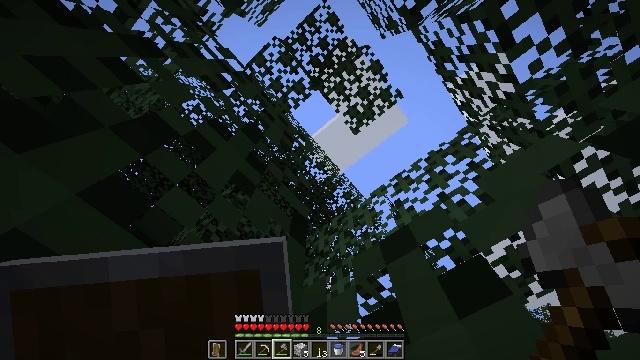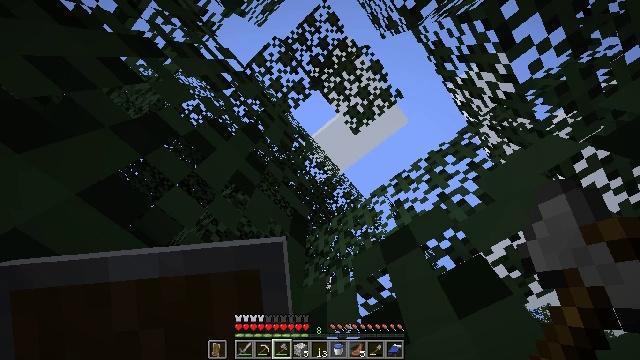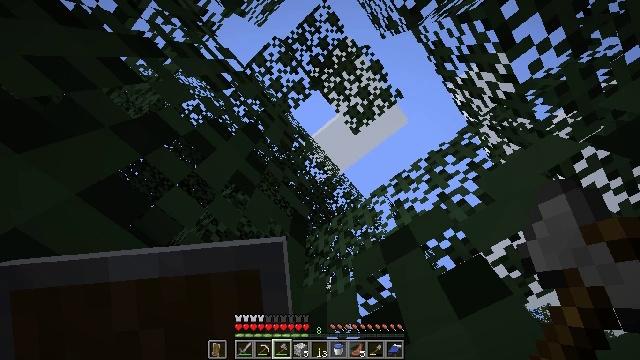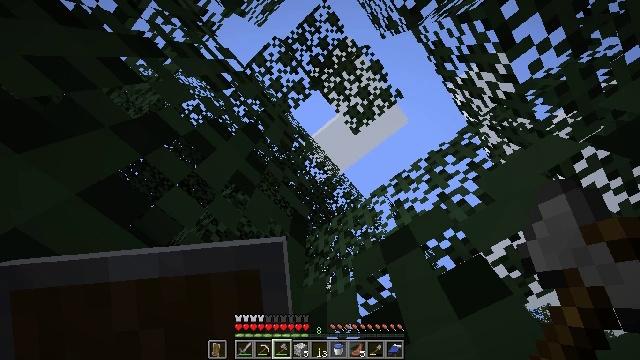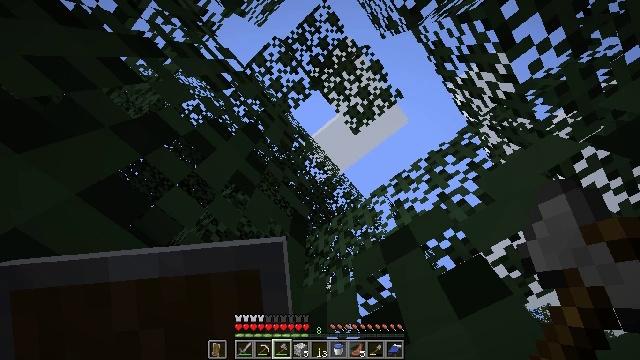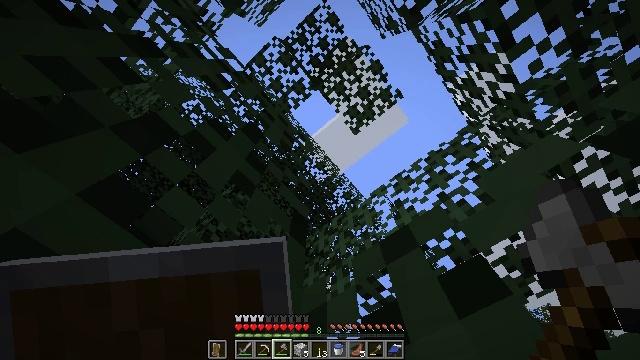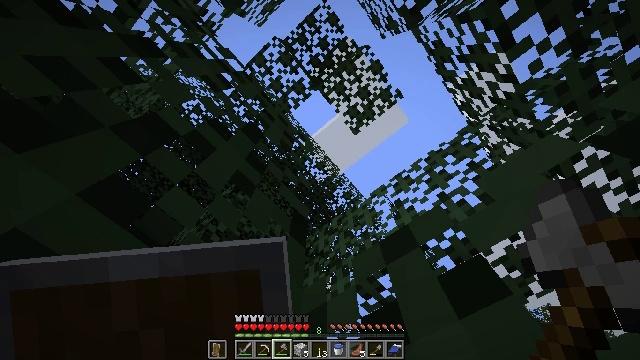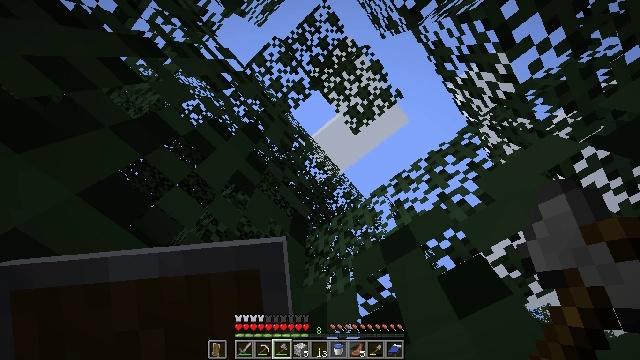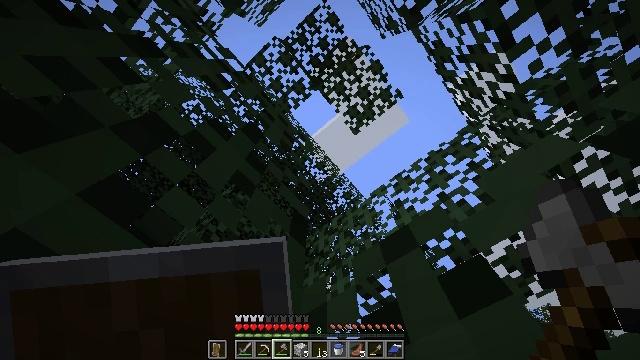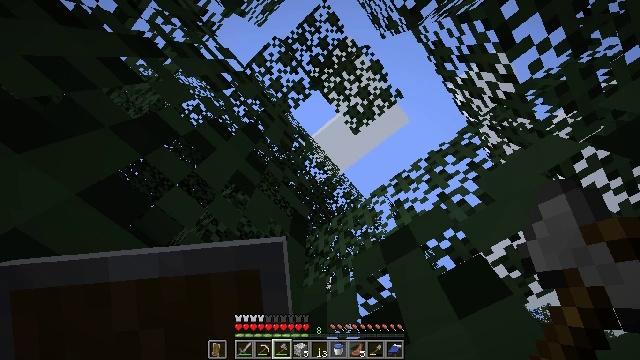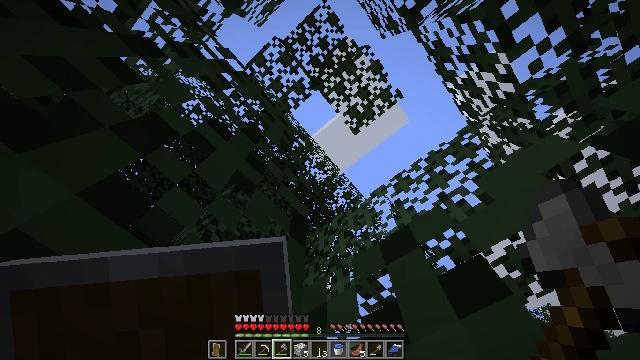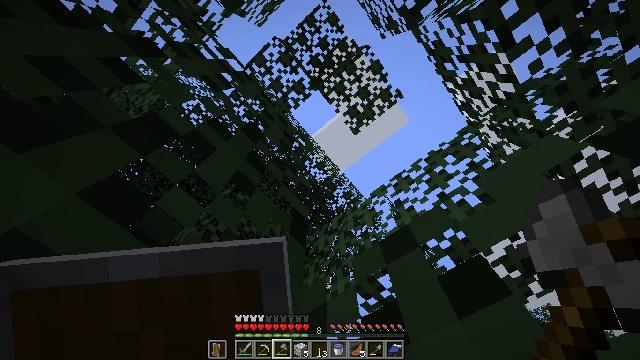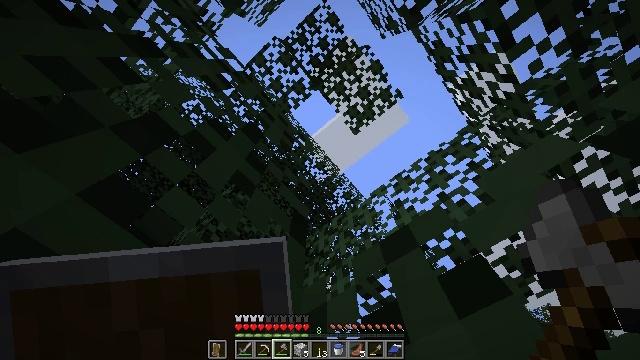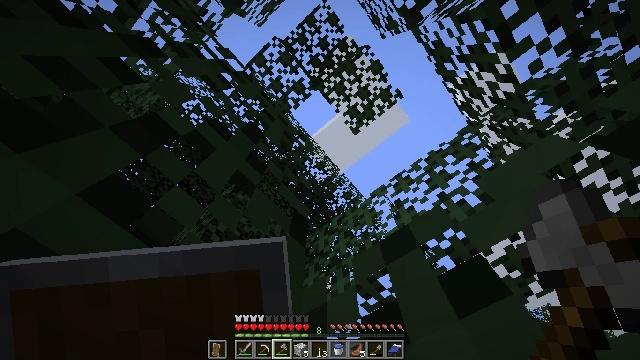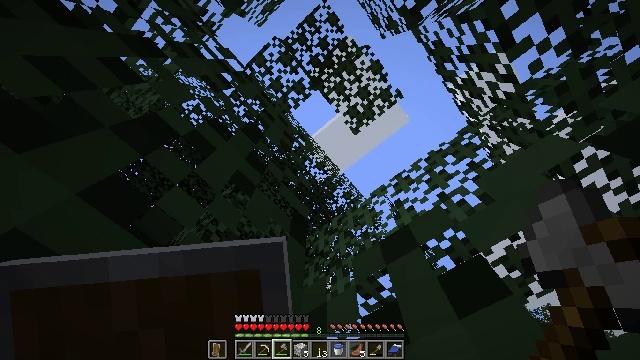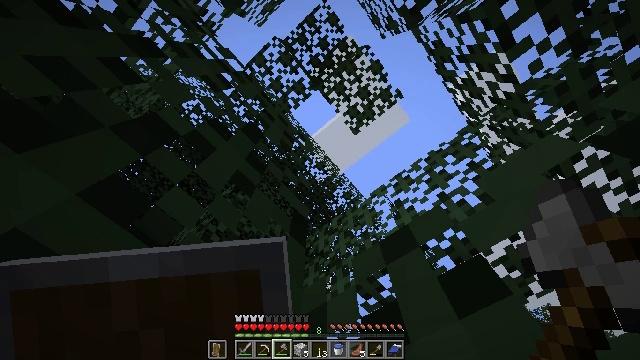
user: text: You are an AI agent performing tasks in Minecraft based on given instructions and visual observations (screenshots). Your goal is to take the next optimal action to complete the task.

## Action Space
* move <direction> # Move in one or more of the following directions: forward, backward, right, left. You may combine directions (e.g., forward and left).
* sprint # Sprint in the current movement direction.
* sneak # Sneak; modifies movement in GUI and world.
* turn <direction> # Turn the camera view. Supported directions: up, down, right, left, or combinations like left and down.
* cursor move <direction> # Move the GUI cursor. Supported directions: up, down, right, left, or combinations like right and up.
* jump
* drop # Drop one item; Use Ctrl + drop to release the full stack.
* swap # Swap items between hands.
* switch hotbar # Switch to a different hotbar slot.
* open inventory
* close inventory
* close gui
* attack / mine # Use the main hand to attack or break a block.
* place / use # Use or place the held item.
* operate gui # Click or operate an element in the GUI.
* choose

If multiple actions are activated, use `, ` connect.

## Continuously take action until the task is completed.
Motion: motion action
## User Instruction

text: Gather sweet berries from the bush.
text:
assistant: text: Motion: no_op
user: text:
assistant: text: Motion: no_op
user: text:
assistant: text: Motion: no_op
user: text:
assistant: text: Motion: no_op
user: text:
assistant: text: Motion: no_op
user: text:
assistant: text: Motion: no_op
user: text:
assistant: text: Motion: no_op
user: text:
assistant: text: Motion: no_op
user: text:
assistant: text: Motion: no_op
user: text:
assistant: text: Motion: no_op
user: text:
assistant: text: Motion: no_op
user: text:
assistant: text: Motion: no_op
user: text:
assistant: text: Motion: no_op
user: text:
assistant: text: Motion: no_op
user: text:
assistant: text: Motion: no_op
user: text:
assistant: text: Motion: no_op
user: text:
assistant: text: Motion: no_op
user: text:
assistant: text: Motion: no_op
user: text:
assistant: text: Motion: no_op
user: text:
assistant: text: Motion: no_op
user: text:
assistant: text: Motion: no_op
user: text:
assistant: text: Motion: no_op
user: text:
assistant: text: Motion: no_op
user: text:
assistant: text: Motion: no_op
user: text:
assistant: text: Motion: no_op
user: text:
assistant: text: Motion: no_op
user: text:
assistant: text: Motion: no_op
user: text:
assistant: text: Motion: no_op
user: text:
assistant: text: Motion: no_op
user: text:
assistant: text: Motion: no_op